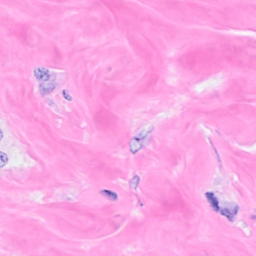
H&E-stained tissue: Breast